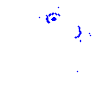
Particle: kaon